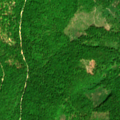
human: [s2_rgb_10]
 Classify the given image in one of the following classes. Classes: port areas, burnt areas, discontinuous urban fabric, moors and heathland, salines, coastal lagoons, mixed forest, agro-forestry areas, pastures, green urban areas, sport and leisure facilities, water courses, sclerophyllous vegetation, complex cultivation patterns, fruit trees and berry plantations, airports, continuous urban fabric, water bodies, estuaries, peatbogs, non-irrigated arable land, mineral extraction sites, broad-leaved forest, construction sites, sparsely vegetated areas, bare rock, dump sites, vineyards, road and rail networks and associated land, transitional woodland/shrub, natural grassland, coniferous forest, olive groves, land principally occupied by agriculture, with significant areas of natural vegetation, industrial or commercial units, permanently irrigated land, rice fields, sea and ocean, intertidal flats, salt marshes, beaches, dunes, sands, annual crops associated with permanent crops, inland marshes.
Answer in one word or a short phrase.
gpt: broad-leaved forest, transitional woodland/shrub